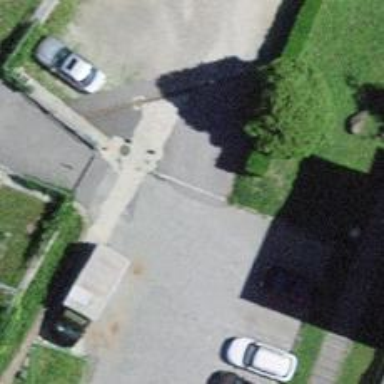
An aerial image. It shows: Bollard.